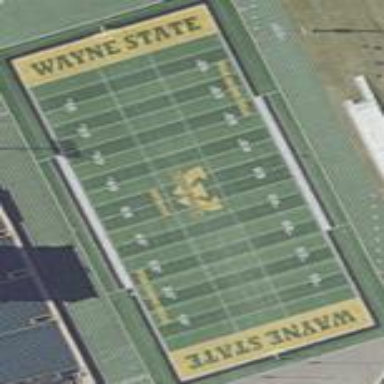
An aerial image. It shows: Artificial turf pitch used for American football.